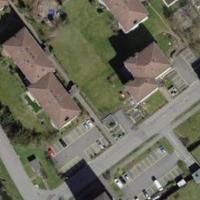
EUNIS habitat code: 54
Species observed at this site:
Prunus padus